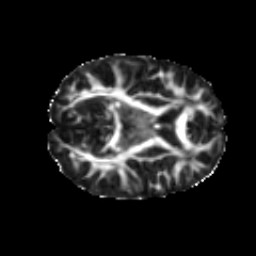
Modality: FA
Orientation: axial
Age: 12
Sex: male
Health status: ill
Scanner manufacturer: ge
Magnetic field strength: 3 T
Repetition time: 6.752 s
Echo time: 0.079 s